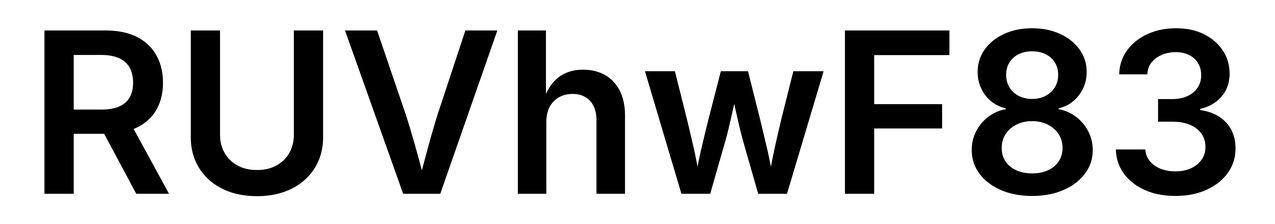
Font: Inter_SemiBold